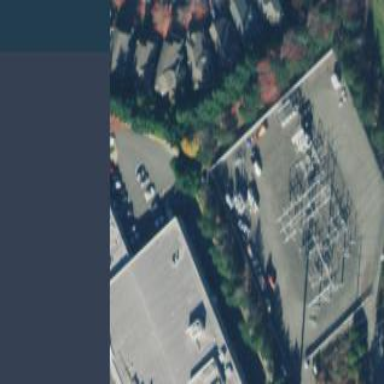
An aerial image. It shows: Substation surrounded by wall.